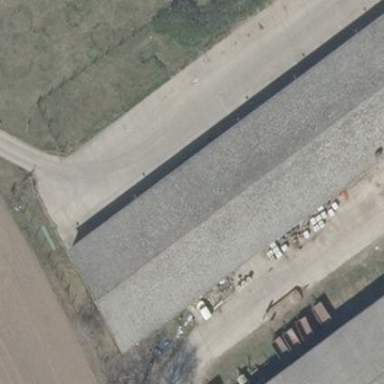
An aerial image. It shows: Industrial building.